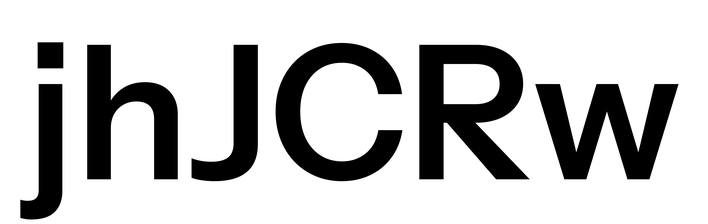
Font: InstrumentSans_SemiBold